Question: I try to include a CSS file with custom font (via using @font-face)
'''
var pageMod = require("sdk/page-mod");
var self = require("sdk/self");
pageMod.PageMod({
include: "*",
contentStyleFile: [self.data.url("css/fontello/fontello.css")]
});
'''
But I think I have problem to local ..

And my with @font-face look like..
'''
@font-face {
font-family: 'fontello';
src: url('fontello.eot?25255831');
src: url('fontello.eot?25255831#iefix') format('embedded-opentype'),
url('fontello.woff?25255831') format('woff'),
url('fontello.ttf?25255831') format('truetype'),
url('fontello.svg?25255831#fontello') format('svg');
font-weight: normal;
font-style: normal;
}
'''
After this , I try to add a element with my custom font, It doesnt work
---
Tested :
'''
data/css/fontello/fontello.{font-ex}
/data/css/fontello/fontello.{font-ex}
css/fontello/fontello.{font-ex}
/css/fontello/fontello.{font-ex}
fontello/fontello.{font-ex}
/fontello/fontello.{font-ex}
fontello.{font-ex}
/fontello.{font-ex}
'''
Noone works :(
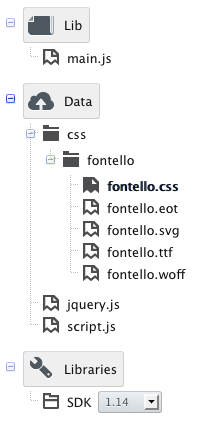
Answer: Give up ! I encoded font in Base64 like...
'''
@font-face {
font-family: 'fontello';
src: url('data:application/octet-stream;base64,d09GRgABAAAAABCIAA4AAAAAGZAAAQAAAAAAAAAAAAAAAAAAAAAAAAAAAABPUy8yAAABRAAAAEQAAABWPj5JI2NtYXAAAAGIAAAAOgAAAUrQGxm3Y3Z0IAAAAcQAAAAUAAAAHAcD/tpmcGdtAAAB2AAABPkAAAmRigp4O2dhc3AAAAbUAAAACAAAAAgAAAAQZ2x5ZgAABtwAAAa4AAAIuORg0otoZWFkAAANlAAAADQAAAA2/72Py2hoZWEAAA3IAAAAHgAAACQHlwNXaG10eAAADegAAAAeAAAAMClqAABsb2NhAAAOCAAAABoAAAAaDNIKWG1heHAAAA4kAAAAIAAAACAA+gobbmFtZQAADkQAAAF2AAACzcydGBpwb3N0AAAPvAAAAHEAAACdoY7dhHByZXAAABAwAAAAVgAAAFaSoZr/eJxjYGQuYZzAwMrAwVTFtIeBgaEHQjM+YDBkZGJgYGJgZWbACgLSXFMYHF4wvOBiDvqfxRDFnMGwBijMCJIDAOmgC994nGNgYGBmgGAZBkYGEHAB8hjBfBYGDSDNBqQZGZgYGF5w/f8PUvCCAURLMELVAwEjG8OIBwBu6Qa4AAB4nGNgQANGDEbMGf9DQBgAEigD4XicnVXZdtNWFJU8ZHASOmSgoA7X3DhQ68qEKRgwaSrFdiEdHAitBB2kDHTkncc+62uOQrtWH/m07n09JLR0rbYsls++R1tn2DrnRhwjKn0aiGvUoZKXA6msPZZK90lc13Uvj5UMBnFdthJPSZuonSRKat3sUC7xWOsqWSdYJ+PlIFZPVZ5noAziFB5lSUQbRBuplyZJ4onjJ4kWZxAfJUkgJaMQp9LIUEI1GsRS1aFM6dCr1xNx00DKRqMedVhU90PFJ8c1p9SsA0YqVznCFevVRr4bpwMve5DEOsGzrYcxHnisfpQqkIqR6cg/dkpOlIaBVHHUoVbi6DCTX/eRTCrNQKaMYkWl7oG43f102xYxPXQ6vi5KlUaqurnOKJrt0fGogygP2cbppNzQ2fbw5RlTVKtdcbPtQGYNXErJbHSfRAAdJlLj6QFONZwCqRn1R8XZ588BEslclKo8VTKHegOZMzt7cTHtbiersnCknwcyb3Z2452HQ6dXh3/R+hdM4cxHj+Jifj5C+lBqfiJOJKVGWMzyp4YfcVcgQrkxiAsXyuBThDl0RdrZZl3jtTH2hs/5SqlhPQna6KP4fgr9TiQrHGdRo/VInM1j13Wt3GdQS7W7Fzsyr0OVIu7vCwuuM+eEYZ4WC1VfnvneBTT/Bohn/EDeNIVL+5YpSrRvm6JMu2iKCu0SVKVdNsUU7YoppmnPmmKG9h1TzNKeMzLj/8vc55H7HN7xkJv2XeSmfQ+5ad9HbtoPkJtWITdtHblpLyA3rUZu2lWjOnYEGgZpF1IVQdA0svph3Fab9UDWjDR8aWDyLmLI+upER521tcofxX914gsHcmmip7siF5viLq/bFj483e6rj5pG3bDV+MaR8jAeRnocmtBZ+c3hv+1N3S6a7jKqMugBFUwKwABl7UAC0zrbCaT1mqf48gdgXIZ4zkpDtVSfO4am7+V5X/exOfG+x+3GLrdcd3kJWdYNcmP28N9SZKrrH+UtrVQnR6wrJ49VaxhDKrwour6SlHu0tRu/KKmy8l6U1srnk5CbPYMbQlu27mGwI0xpyiUeXlOlKD3UUo6yQyxvKco84JSLC1qGxLgOdQ9qa8TpoXoYGwshhqG0vRBwSCldFd+0ynfxHqtr2Oj4xRXh6XpyEhGf4ir7UfBU10b96A7avGbdMoMpVaqn+4xPsa/b9lFZaaSOsxe3VAfXNOsaORXTT+Rr4HRvOGjdAz1UfDRBI1U1x+jGKGM0ljXl3wR0MVZ+w2jVYvs93E+dpFWsuUuY7JsT9+C0u/0q+7WcW0bW/dcGvW3kip8jMb8tCvw7B2K3ZA3UO5OBGAvIWdAYxhYmdxiug23EbfY/Jqf/34aFRXJXOxq7eerD1ZNRJXfZ8rjLTXZZ16M2R9VOGvsIjS0PN+bY4XIstsRgQbb+wf8x7gF3aVEC4NDIZZiI2nShnurh6h6rsW04VxIBds2x43QAegAuQd8cu9bzCYD13CPnLsB9cgh2yCH4lByCz8i5BfA5OQRfkEMwIIdgl5w7AA/IIXhIDsEeOQSPyNkE+JIcgq/IIYjJIUjIuQ3wmByCJ+QQfE0OwTdGrk5k/pYH2QD6zqKbQKmdGhzaOGRGrk3Y+zxY9oFFZB9aROqRkesT6lMeLPV7i0j9wSJSfzRyY0L9iQdL/dkiUn+xiNRnxpeZIymvDp7zjg7+BJfqrV4AAAAAAQAB//8AD3icdZVvaBvnHcef33N3z8l3Z93pdH9kyTqfTtLJtlRJO59OnZcpF9XYxcvkrE5C/mghCyGzXfqHUtKQdcEEv2hhsCyMUkopyzb6IinFK9vIi7JBX6SsedGxLmMLHYRhtpW8GykrODvtOdnpwrbC6TlO9/Dw+X5/v+/vEAwGgw+YK8w+ZKNKWFIVkWERA12EGbzGAoOYNQCEvoUQ3WCPaxlOrYImQ9rQNeI0gCeO22qnK27Lb5fbgTcBnKEzV+SbTZAMcXtbMiRo3kxOQOaCaIsXIDMBn0jyjegTlpcUfmODVyQRzBuypHNTkWlGU5yO8CCiTD+iTCNoGrVCjwEGj2f10ZEETzhAImLw/wAKgjAtTJdLGTOd4uQqtBsgg8m3zfQubfGLaPH5a3dXV+9em/rod/djblP8/9zOm8Vbt4pv3n3mGXhnV8L4FyhAiCIhxPTxr5CMUmFSYjHaO+TUxnCqCobGj4DrDxHowhjz89Gr0avz8513wkdnO5t4I7zejX4Ji93r4eys78/Gx+HB/cFvmJ8yIRJQBTnhRDYtCQnqSALhuGII71jhFEw9pTBDE5jUBDSgzKcNUhkaUHTc2IDggX4L8Cvff7+cOlr4WYGHsZtNRhodGd3epovENG+qwtjnFowJsOd7eVL4+b/+ljpxo3yNWqAaEFugpakDqsXuGMBaVDpCgyeZvzLfQAmUQnm0HKby47nsWMakpUirEqY99rVN48CRUEcMg5apPOExhDEsIwAR5nJhJjYQI+Y4FQd4afcdhoWjv0jTE9h0NeXTnlTor60ZdqC4Nkm3K22zbfImX+GhBG9AKfo4OhV9/NQWzG1tRe9u/eDll596cMGJDx+8h9KHP97a2XProR1oR8c/mb/j7yIVFZFPdRwQMeYo/Shl2YdYDnMsXkkARhxGZxCPGI6nzBxtAQ4dR0AILFFJ5CAiQB5H6EvNqUnHHs+ZOj1RzRgjtBvcSpymOtCuJLwFNi2O7xYdomuGF7T8YMYLOI0nbA0qcc/UgDUN5sqhdefyby8764cW7wB7ZzF6VhHnTyuGMtcUFfiT2Is+i25Hn/VEsQcJcCHRE2F2Y9/s3Ld/iC+tzs3u23jupZee+4OonJ4XFUVszik309r66/i1dc3V1l/Db1zQhj03GBxkrjIryEDtWL0qYkoCHI+7Ik0fQQxZEYDwiPBnMKAR4DnEH6WKhccSwHHsQcSyIjuHkO816o/UqtOVcsHOZ+lxhq5nJDXOghzrirsxRVdDT9HONHOgkWKBxlWZ8dvp4CtgTECRKTDFdtCe8cy0gT+Q5U8/la2a/II9bb+QbIz+GWz9/q91G2B1tCSOCL35w/ijw/M9YUQsja4C7sk1+d49uWbJ5+Cbum3r0U/OJZPR3uh+/ACsyMGXS6qwP9oGbr+glqL3ORqqnRy/S3NcQMXQLmQklsVxljFGS3He8DJDq48XSmVtjHblf2c7HfgVWsxYY9HhiWbCf9IebnZmHw03hWnXDX1/Za0ZhJNuDTx8MbwexvEPd+MfvTd50XGb/X7TLV10o7/EXIPXGZuZRGOoiqZClzoeUhb0JEPTgmGJ3gAv0+zghVy25GSruarLKlWwsK7holNqpfwOlRHQyzSSwHk80VOaaRSdOnwV/A7gefzsyvn6peiO1alN1r3g0ITQdA9EB5JJzxek7Gy3uwfukKRjPR4dOViHw8lJz85NON0VV9p//nmS9ILoPS8QlMXOPzr71biXKPNlymyjcdRAk2GZMu+N/157KOIxPixY+Uo537AaMXK7jlu+OuOxlC+JZSA7V8XtQNlpB1RIxZ3xLMgDfX0bP732Yu0S2Ipj5aaSucIDbtiUks0d7lIwfXvIDVcP16OrwridTecF1XgYHTq76M2uJe3OgTXcZJ5AOTSJTqHvhFrLw5gJgMWLQLgjX8eIsHSkmXSklRHHEpYjK1QbHRDscTrihoONjjhChsNORHTETX6+D+iog3jU7e4nCJGl3b0ELRwNheUnsrlSJZ/ldfr9TYI21Es/Z8Na+cOaxdnheGIaM147iLstvVPiVps4FVObYAzXKMYWYuKSFslDhxrr6fQos+U3sNuAOuDmyVOnTr71x7fi29u/fzuyVDbRf3HjSNI6uXbuUmJcGsv38el7p9ljj6RTKcmSsEASkixj51ji+Tm/e570q+ooJ/Esfrq2cmJP/0z9rNPrOWfrZ/p7TqzUztq9nk2SCeJ7ghZEi6pVSmbG+5YXBJ59rJrWddwUVDUpyIqCHThmd1m36ViW03TZrtWfSicTmmT8Gylbo3d4nGNgZGBgAOLa6S6K8fw2Xxm4mV8ARRjOxTqZQmjOr////A9hfsGcAeRyMDCBRAFJXAyKeJxjYGRgYA76n8UQxfyCgeH/DyAJFEEBPACQwAX0AAB4nGN+wcDAvACKY6D0CyheBRVTgGAmAwYGAMPCBo4AAAAAAAAASgCsANYBLAGQAhACkALcAzYDlARcAAAAAQAAAAwAYwADAAAAAAACABgAJQBuAAAAZAmRAAAAAHicdZDLSsNAFIb/sRcvBRUFt56VVMS0DbgpFISK3eimSLcSY5qkpJkymQp9Dd/Bh/ElfBb/JlORigmZ+c43Z86cDIATfEGhem74Vaywx6jiHexi4LhGf+e4Tn5w3EALT46b9M+OD3CF2HELp3hnBVXfZzTDh2OFY3XkeAeH6txxjf7acZ08cNzAmXp03KQPHR9gogrHLVyoz6FerEwaJ1baw0vxuz1fXlaiqdI8yCRY2kSbQm5lqnMbZZn2Qj3f8DiKl1lgNuFmnkSmSHUuPa+7UaMoj0xgo9d19eIt9q2dytToudy7DFkYPYtC6yXWLvqdzu/zMITGAisYpLyqBBaCNu0lZx9d9DgKXpghzKyyUuQIkNEEWHJHUq4UjG/5TRnltBEzMrKHkOP8jx+TYu7PWMX8Wd2OJ6T1GWnphX157G47a0TKy8ygtK8/vRd442k+reWudZem7Epwv1VDeB/rtRlNSO+Vt2Jp++jw/ef/vgHXVYRHAAB4nG2LUQrCQAxEM7pr7W49iuCVgolucNtKGyjeXtrin+9jBoY3dKCdRP/piHBEQMQJDc5okZDR4RLNtb+F2XlKa1y1f/snFuXJ220oXB+hmGhc2O8lybgMdWRRyZu1P0K1lzZi89r559jwJPoCBDUjeAAAAEu4AMhSWLEBAY5ZuQgACABjILABI0SwAyNwsgQoCUVSRLIKAgcqsQYBRLEkAYhRWLBAiFixBgNEsSYBiFFYuAQAiFixBgFEWVlZWbgB/4WwBI2xBQBEAAA=') format('woff'),
url('data:application/octet-stream;base64,AAEAAAAOAIAAAwBgT1MvMj4+SSMAAADsAAAAVmNtYXDQGxm3AAABRAAAAUpjdnQgBwP+2gAAD4gAAAAcZnBnbYoKeDsAAA+kAAAJkWdhc3AAAAAQAAAPgAAAAAhnbHlm5GDSiwAAApAAAAi4aGVhZP+9j8sAAAtIAAAANmhoZWEHlwNXAAALgAAAACRobXR4KWoAAAAAC6QAAAAwbG9jYQzSClgAAAvUAAAAGm1heHAA+gobAAAL8AAAACBuYW1lzJ0YGgAADBAAAALNcG9zdKGO3YQAAA7gAAAAnXByZXCSoZr/AAAZOAAAAFYAAQN0AZAABQAIAnoCvAAAAIwCegK8AAAB4AAxAQIAAAIABQMAAAAAAAAAAAAAAAAAAAAAAAAAAAAAUGZFZABA6ADoCgNS/2oAWgNoAKwAAAABAAAAAAAAAAAAAwAAAAMAAAAcAAEAAAAAAEQAAwABAAAAHAAEACgAAAAGAAQAAQACAADoCv//AAAAAOgA//8AABgBAAEAAAAAAAAAAAEGAAAAAAAAAAAAAAAAAAAAAAAAAAAAAAAAAAAAAAAAAAAAAAAAAAAAAAAAAAAAAAAAAAAAAAAAAAAAAAAAAAAAAAAAAAAAAAAAAAAAAAAAAAAAAAAAAAAAAAAAAAAAAAAAAAAAAAAAAAAAAAAAAAAAAAAAAAAAAAAAAAAAAAAAAAAAAAAAAAAAAAAAAAAAAAAAAAAAAAAAAAAAAAAAAAAAAAAAAAAAAAAAAAAAAAAAAAAAAAAAAAAAAAAAAAAAAAAAAAAAAAAAAAAAAAAAAAAAAAAAAAAAAAAAAAAAAAAAAAAAAAAAAAAAAAAAAAAAAAAAAAAAAAAAAAAAAAAAAAAAAAAAAAAAAf///8oDoQNBACAAJ0AkEhALAwQAAwFCAAIDAmoEAQMAA2oBAQAAYQAAACAAIBwUGAUSKwEUDwETFhUUBiIvAQcGIiY1NxMnJjU0NyU3NjIfAQUWFQOhD8swAQwWC/v7DBYMATDLDh8BGH4LIAt+ARgfAekMD8b+6QQHDBAHhIQHEAwLARfGDwwVBSn+Fxf+KQUVAAL//v/KA6ADQQAJACoANUAyAwEDAhwaFQ0JCAcGBQEACwADAkIAAgMCagQBAwADagEBAABhCgoKKgoqJSQYFxMRBQ8rATcvAQ8BFwc3FxMUDwETFhUUIyIvAQcGIiY1NxMnJjU0NyU3NjIfAQUWFQJ6q+tpaeurKdPS/A/LMAEXCwv7+wwWDAEwyw4fARh+CyALfgEYHwEipiPV1SOm629vAbIMD8b+6QQHHAeEhAcQDAsBF8YPDBUFKf4XF/4pBRUAAAABAAAAAANcAr4ADwARQA4MBAIAPwEBAABhFBkCESsBFhQHCQEmNDc2Mh8BNzYyAxZGRv6Y/phGRj6yQDg6PrAChEC4Qv62AUpCuEA6OjQ0OgAAAAAC//z/yQOkA0AACgAnACJAHxoTDAoIBgUBCAACAUIAAgACagEBAABhIiEXFREQAw8rATcvAxEfAS8BJQcTFgYnIi8BBwYjIiY3EycmNjclNzYyHwEFHgEClo/HJRFZIbEhBwEZyzADDA0JDfv7DQkNDAMwyxIKGQEYfgsgC34BGBkKATyMHQYhtP3nEV7GJavG/ukSFgEHhIQHFBMBF8YSHgQp/hcX/ikEHgAAAwAA/2sD5gNRAAgAEQAdAFNAER0cGxoZGBcWFRQTEgwCAwFCS7AWUFhAFQADAwBTAAAACkMAAgIBUwABAQsBRBtAGAAAAAMCAANbAAIBAQJPAAICAVMAAQIBR1m1ExQTEgQTKxE0ACAAEAAgADcUFiA2ECYgBhM3JzcXNxcHFwcnBwEkAZ4BJP7c/mL+3G3kAUTk5P685JGJiW2JiW2JiW2JiQFezwEk/tz+Yv7cASTPouTkAUTk5P7ViYltiYltiYltiYkAAAADAAD/9wPoAn0AEgAjADQAU0BQCwICBQMBQg0BAgFBAAQFAgUEAmgIAQIABQIAZgAHAAMFBwNbAAUAAAEFAFsAAQYGAU8AAQEGVAAGAQZIAAAxMCkoIiAcGxcVABIAEhgWCRErASYnFhUUBi4BNTQ3BgceASA2NyU0JiMiBhUUFjI2NTQ2MzI2BRQHBgQsAScmNDc2LAEEFxYDoVWAIpLQkiKAVUrgAQTgSv5wEAtGZBAWEEQwCxAB2QtO/vj+2v74TgsLTgEIASYBCE4LATqEQTpEZ5QCkGlEOkGEcoiIctYLEGRGCxAQCzBEEMsTFICcApqAFCYUgJoCnn4UAAAAAv///1QDqgNoABYANwBTQFASCwIHBgQBBQcCQgsBAwAGAAMGaAoBBgcABgdmAgEACQEHBQAHWQABAQpDCAEFBQRUAAQECwREAAA0Mi8uLSwrKiclISAdGgAWABYVFRgMEisBFhQPAScmNDYyHwERNDYyFhURNzYyFxsBFAYjISImNRAzNDcTNjsBFh8BIwMhAyM3NjczMhcTFgLKDw/19Q8eLA93ICogdw4vDd0BIBX8vxUgAQFpDSQLCQpORlYC01ZGTgoJCyQNaQECTg8sD/T0DyweD3gBXRUgIBX+o3gODv4//vwVICAVAQQLBQE5JBIKTP77AQVMChIk/scFAAIAAAAAA1wCvAAPACEAI0AgIRgMBAQCPwEBAAICAE8BAQAAAlMDAQIAAkckJRQZBBMrARYUBwkBJjQ3NjIfATc2MhM2NCcmIyIPAScmIyIHBhQXAQMWRkb+mP6YRkZAsD46OECwCiomJkA0NGhqMDZAKCYsATICgkC4QP62AUpAuEA6OjQ0Ov7CKIIiJjBcXDAmJIIm/uIAAgAA/5wDIAMoABkAKwApQCYAAQFAAAACAGsDAQECAgFPAwEBAQJTAAIBAkcbGiQiGisbKyYEECsBHgIVFAIjIiQ1ETQ+Aj8BNj8BNhcWDgEFMgcGFREUFxYjIi4BPQE0PgECRgJwaHoukP7gHj4sKC4yNlUfCjAmUP5QDg4yNAoMGjpCQjwB4AYOIh5I/lhULgFWDigyIBsfIkJoJgxMenQGDjI2/sIyNgoQSj7yPkwSAAAAAgAA/5IDIAMgABwALwAoQCUAAQE/AAACAGoAAgEBAk8AAgIBUwMBAQIBRx4dJyUdLx4vJgQQKzcuAjU0EjMyBBURFA4CDwEGDwEGDwEGJyY+ASUiNzY1ETQnJjMyHgEdARQOAtoCbmp8LJABIBAiHhspDhshMjZVHwowJlABsAwOMDQKDBo6QiQ2KtoGDiIeSAGqVi7+qgocIBoTHQoSFiJCaCYMTHp0Bg4yNgE+MjYKEEo+8jBCHgwAAAADAAD/agIwA1IAGwAoAGIAe0AUNTICAgM2AQQCSgEGBVhNAgAGBEJLsBdQWEAlAAUEBgQFBmgAAgAEBQIEWwADAwFTAAEBCkMABgYAUwAAAAsARBtAKAAFBAYEBQZoAAEAAwIBA1sAAgAEBQIEWwAGAAAGTwAGBgBTAAAGAEdZQApTUhobJCcdGgcVKwEUDgEUHgEdARQGIiY9ATQ+ATQuAT0BNDYyFhUFBwYXFjMyNzYnJiMiEzQ+Aj8BNjU3BiInFxQfAxYmFiMUDgIPAgYmBjUGHQE+AjU0MhUUHgEXNTQvAiYvAS4BAjBgYmJgrNisYGJiYK7Urv4eEgQIXHyEWA4eYGp4kAgcDBkdXAJk9GQEWi0TEREMHgwCCgYIDA8PAiJaCHRENEJ6BlwrEg0FDAcEAm4saF48XGYudiJOTiJ2LmZcPF5oLHYgTk4gBg4IBjQyChQ2/koSHiQOGBxcHjI2NjIgWisTFRUCMAoSEg4KDxAQAiIBWiBCBCYwIh4eIjAmBEIeXCkTDggUDBYAAQAAAAEAAH2XdLFfDzz1AAsD6AAAAADOXUI1AAAAAM5dCfX//P9UA+gDaAAAAAgAAgAAAAAAAAABAAADUv9qAFoD6AAA//gD6AABAAAAAAAAAAAAAAAAAAAADAPoAAADoAAAA6AAAANcAAADoAAAA+gAAAPoAAADqgAAA1wAAAMgAAADIAAAAjAAAAAAAAAASgCsANYBLAGQAhACkALcAzYDlARcAAAAAQAAAAwAYwADAAAAAAACABgAJQBuAAAAZAmRAAAAAAAAABIA3gABAAAAAAAAADUAAAABAAAAAAABAAgANQABAAAAAAACAAcAPQABAAAAAAADAAgARAABAAAAAAAEAAgATAABAAAAAAAFAAsAVAABAAAAAAAGAAgAXwABAAAAAAAKACsAZwABAAAAAAALABMAkgADAAEECQAAAGoApQADAAEECQABABABDwADAAEECQACAA4BHwADAAEECQADABABLQADAAEECQAEABABPQADAAEECQAFABYBTQADAAEECQAGABABYwADAAEECQAKAFYBcwADAAEECQALACYByUNvcHlyaWdodCAoQykgMjAxMiBieSBvcmlnaW5hbCBhdXRob3JzIEAgZm9udGVsbG8uY29tZm9udGVsbG9SZWd1bGFyZm9udGVsbG9mb250ZWxsb1ZlcnNpb24gMS4wZm9udGVsbG9HZW5lcmF0ZWQgYnkgc3ZnMnR0ZiBmcm9tIEZvbnRlbGxvIHByb2plY3QuaHR0cDovL2ZvbnRlbGxvLmNvbQBDAG8AcAB5AHIAaQBnAGgAdAAgACgAQwApACAAMgAwADEAMgAgAGIAeQAgAG8AcgBpAGcAaQBuAGEAbAAgAGEAdQB0AGgAbwByAHMAIABAACAAZgBvAG4AdABlAGwAbABvAC4AYwBvAG0AZgBvAG4AdABlAGwAbABvAFIAZQBnAHUAbABhAHIAZgBvAG4AdABlAGwAbABvAGYAbwBuAHQAZQBsAGwAbwBWAGUAcgBzAGkAbwBuACAAMQAuADAAZgBvAG4AdABlAGwAbABvAEcAZQBuAGUAcgBhAHQAZQBkACAAYgB5ACAAcwB2AGcAMgB0AHQAZgAgAGYAcgBvAG0AIABGAG8AbgB0AGUAbABsAG8AIABwAHIAbwBqAGUAYwB0AC4AaAB0AHQAcAA6AC8ALwBmAG8AbgB0AGUAbABsAG8ALgBjAG8AbQAAAAACAAAAAAAAAAoAAAAAAAAAAAAAAAAAAAAAAAAAAAAAAAwAAAEDAQQBBQEGAQcBCAEJAQoBCwEMAQ0FaXRlbTAEc3RhcgpzdGFyLWVtcHR5BWhlYXJ0CXN0YXItaGFsZgRoaWRlBXdhdGNoCmRvd25sb2FkZWQLaGVhcnQtZW1wdHkEbGlrZQdkaXNsaWtlC2Rvd25sb2FkaW5nAAAAAAAAAQAB//8ADwAAAAAAAAAAAAAAAAAAAAAAMgAyA2j/VANo/1SwACywIGBmLbABLCBkILDAULAEJlqwBEVbWCEjIRuKWCCwUFBYIbBAWRsgsDhQWCGwOFlZILAKRWFksChQWCGwCkUgsDBQWCGwMFkbILDAUFggZiCKimEgsApQWGAbILAgUFghsApgGyCwNlBYIbA2YBtgWVlZG7AAK1lZI7AAUFhlWVktsAIsIEUgsAQlYWQgsAVDUFiwBSNCsAYjQhshIVmwAWAtsAMsIyEjISBksQViQiCwBiNCsgoAAiohILAGQyCKIIqwACuxMAUlilFYYFAbYVJZWCNZISCwQFNYsAArGyGwQFkjsABQWGVZLbAELLAHQyuyAAIAQ2BCLbAFLLAHI0IjILAAI0JhsIBisAFgsAQqLbAGLCAgRSCwAkVjsAFFYmBEsAFgLbAHLCAgRSCwACsjsQIEJWAgRYojYSBkILAgUFghsAAbsDBQWLAgG7BAWVkjsABQWGVZsAMlI2FERLABYC2wCCyxBQVFsAFhRC2wCSywAWAgILAJQ0qwAFBYILAJI0JZsApDSrAAUlggsAojQlktsAosILgEAGIguAQAY4ojYbALQ2AgimAgsAsjQiMtsAssS1RYsQcBRFkksA1lI3gtsAwsS1FYS1NYsQcBRFkbIVkksBNlI3gtsA0ssQAMQ1VYsQwMQ7ABYUKwCitZsABDsAIlQrEJAiVCsQoCJUKwARYjILADJVBYsQEAQ2CwBCVCioogiiNhsAkqISOwAWEgiiNhsAkqIRuxAQBDYLACJUKwAiVhsAkqIVmwCUNHsApDR2CwgGIgsAJFY7ABRWJgsQAAEyNEsAFDsAA+sgEBAUNgQi2wDiyxAAVFVFgAsAwjQiBgsAFhtQ0NAQALAEJCimCxDQUrsG0rGyJZLbAPLLEADistsBAssQEOKy2wESyxAg4rLbASLLEDDistsBMssQQOKy2wFCyxBQ4rLbAVLLEGDistsBYssQcOKy2wFyyxCA4rLbAYLLEJDistsBkssAgrsQAFRVRYALAMI0IgYLABYbUNDQEACwBCQopgsQ0FK7BtKxsiWS2wGiyxABkrLbAbLLEBGSstsBwssQIZKy2wHSyxAxkrLbAeLLEEGSstsB8ssQUZKy2wICyxBhkrLbAhLLEHGSstsCIssQgZKy2wIyyxCRkrLbAkLCA8sAFgLbAlLCBgsA1gIEMjsAFgQ7ACJWGwAWCwJCohLbAmLLAlK7AlKi2wJywgIEcgILACRWOwAUViYCNhOCMgilVYIEcgILACRWOwAUViYCNhOBshWS2wKCyxAAVFVFgAsAEWsCcqsAEVMBsiWS2wKSywCCuxAAVFVFgAsAEWsCcqsAEVMBsiWS2wKiwgNbABYC2wKywAsANFY7ABRWKwACuwAkVjsAFFYrAAK7AAFrQAAAAAAEQ+IzixKgEVKi2wLCwgPCBHILACRWOwAUViYLAAQ2E4LbAtLC4XPC2wLiwgPCBHILACRWOwAUViYLAAQ2GwAUNjOC2wLyyxAgAWJSAuIEewACNCsAIlSYqKRyNHI2EgWGIbIVmwASNCsi4BARUUKi2wMCywABawBCWwBCVHI0cjYbAGRStlii4jICA8ijgtsDEssAAWsAQlsAQlIC5HI0cjYSCwBCNCsAZFKyCwYFBYILBAUVizAiADIBuzAiYDGllCQiMgsAhDIIojRyNHI2EjRmCwBEOwgGJgILAAKyCKimEgsAJDYGQjsANDYWRQWLACQ2EbsANDYFmwAyWwgGJhIyAgsAQmI0ZhOBsjsAhDRrACJbAIQ0cjRyNhYCCwBEOwgGJgIyCwACsjsARDYLAAK7AFJWGwBSWwgGKwBCZhILAEJWBkI7ADJWBkUFghGyMhWSMgILAEJiNGYThZLbAyLLAAFiAgILAFJiAuRyNHI2EjPDgtsDMssAAWILAII0IgICBGI0ewACsjYTgtsDQssAAWsAMlsAIlRyNHI2GwAFRYLiA8IyEbsAIlsAIlRyNHI2EgsAUlsAQlRyNHI2GwBiWwBSVJsAIlYbABRWMjIFhiGyFZY7ABRWJgIy4jICA8ijgjIVktsDUssAAWILAIQyAuRyNHI2EgYLAgYGawgGIjICA8ijgtsDYsIyAuRrACJUZSWCA8WS6xJgEUKy2wNywjIC5GsAIlRlBYIDxZLrEmARQrLbA4LCMgLkawAiVGUlggPFkjIC5GsAIlRlBYIDxZLrEmARQrLbA5LLAwKyMgLkawAiVGUlggPFkusSYBFCstsDossDEriiAgPLAEI0KKOCMgLkawAiVGUlggPFkusSYBFCuwBEMusCYrLbA7LLAAFrAEJbAEJiAuRyNHI2GwBkUrIyA8IC4jOLEmARQrLbA8LLEIBCVCsAAWsAQlsAQlIC5HI0cjYSCwBCNCsAZFKyCwYFBYILBAUVizAiADIBuzAiYDGllCQiMgR7AEQ7CAYmAgsAArIIqKYSCwAkNgZCOwA0NhZFBYsAJDYRuwA0NgWbADJbCAYmGwAiVGYTgjIDwjOBshICBGI0ewACsjYTghWbEmARQrLbA9LLAwKy6xJgEUKy2wPiywMSshIyAgPLAEI0IjOLEmARQrsARDLrAmKy2wPyywABUgR7AAI0KyAAEBFRQTLrAsKi2wQCywABUgR7AAI0KyAAEBFRQTLrAsKi2wQSyxAAEUE7AtKi2wQiywLyotsEMssAAWRSMgLiBGiiNhOLEmARQrLbBELLAII0KwQystsEUssgAAPCstsEYssgABPCstsEcssgEAPCstsEgssgEBPCstsEkssgAAPSstsEossgABPSstsEsssgEAPSstsEwssgEBPSstsE0ssgAAOSstsE4ssgABOSstsE8ssgEAOSstsFAssgEBOSstsFEssgAAOystsFIssgABOystsFMssgEAOystsFQssgEBOystsFUssgAAPistsFYssgABPistsFcssgEAPistsFgssgEBPistsFkssgAAOistsFossgABOistsFsssgEAOistsFwssgEBOistsF0ssDIrLrEmARQrLbBeLLAyK7A2Ky2wXyywMiuwNystsGAssAAWsDIrsDgrLbBhLLAzKy6xJgEUKy2wYiywMyuwNistsGMssDMrsDcrLbBkLLAzK7A4Ky2wZSywNCsusSYBFCstsGYssDQrsDYrLbBnLLA0K7A3Ky2waCywNCuwOCstsGkssDUrLrEmARQrLbBqLLA1K7A2Ky2wayywNSuwNystsGwssDUrsDgrLbBtLCuwCGWwAyRQeLABFTAtAAAAS7gAyFJYsQEBjlm5CAAIAGMgsAEjRLADI3CyBCgJRVJEsgoCByqxBgFEsSQBiFFYsECIWLEGA0SxJgGIUVi4BACIWLEGAURZWVlZuAH/hbAEjbEFAEQAAA==') format('truetype');
}
'''